Field crop: maize
Growth stage: 2
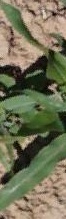
Species: maize